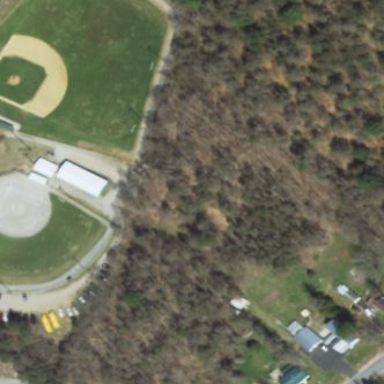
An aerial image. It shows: Baseball pitch for leisure and sports activities.